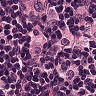
Metastatic tissue present: yes